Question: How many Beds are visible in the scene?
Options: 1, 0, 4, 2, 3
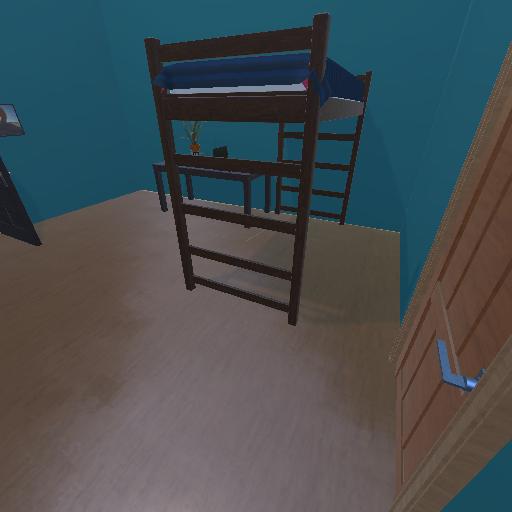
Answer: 1